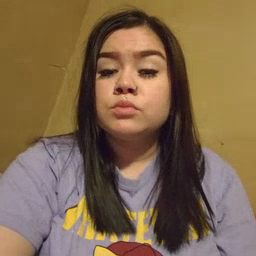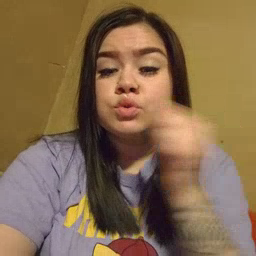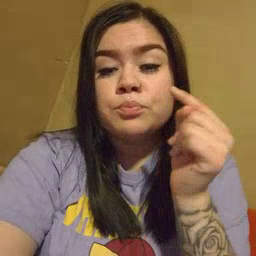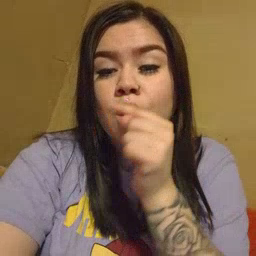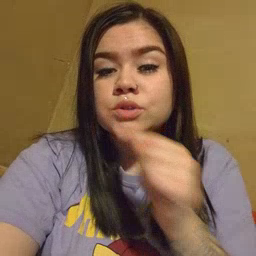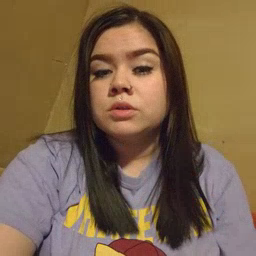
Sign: toothbrush